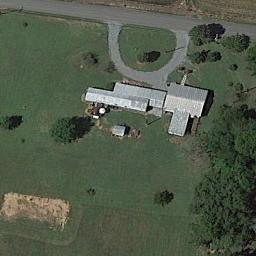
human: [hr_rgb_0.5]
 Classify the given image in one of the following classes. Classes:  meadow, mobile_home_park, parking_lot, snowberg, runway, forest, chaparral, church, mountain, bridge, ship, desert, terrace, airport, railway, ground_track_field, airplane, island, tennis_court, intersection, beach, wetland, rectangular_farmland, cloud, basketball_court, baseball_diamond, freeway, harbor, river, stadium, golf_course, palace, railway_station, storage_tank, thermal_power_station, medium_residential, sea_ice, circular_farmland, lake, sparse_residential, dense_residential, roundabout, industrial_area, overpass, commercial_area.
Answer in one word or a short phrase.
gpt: sparse_residential